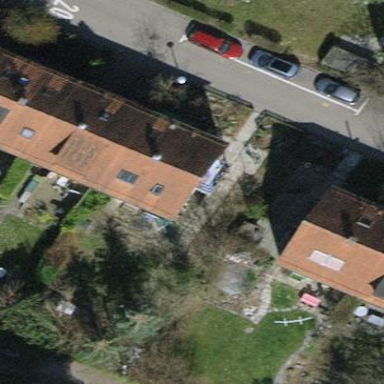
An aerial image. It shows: Terrace-style building with gabled roof.